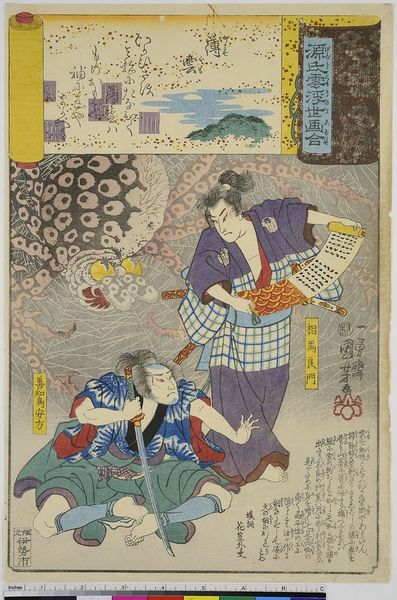
Titel: Usugumo, Blatt 19 aus der Serie: Genji Wolken zusammen mit Ukiyo-e
Künstler: Utagawa Kuniyoshi
Standort: Hamburg
Institution: Museum für Kunst und Gewerbe Hamburg
Schlagwörter: blau, gruppe, mann, wolken, gelb, menschen, kleid, männer, tiere, karo, figur, sitzend, stehend, person, holzschnitt, japan, figuren, zwei männer, japanisch, gestalt, tierbild, asien, druckgraphik, druckgrafik, bewaffnet, schwert, säbel, waffe, literatur, degen, rolle, chinesisch, china, pergament, krieger, schriftrolle, zeit, farbholzschnitt, spinnen, schriftband, spinne, samurai, spinnennetz, edo, charaktere, reproduktionen, druckerzeugnisse, ukiyo, lit, literarische, genji